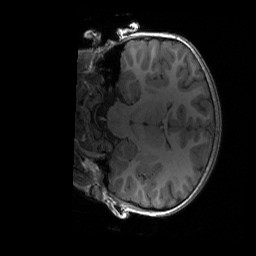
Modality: T1w
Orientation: coronal
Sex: female
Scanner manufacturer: siemens
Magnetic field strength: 3 T
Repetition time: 1.9 s
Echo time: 0.00243 s